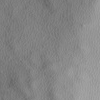
Atmospheric dust classification: not_dusty